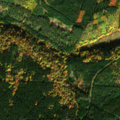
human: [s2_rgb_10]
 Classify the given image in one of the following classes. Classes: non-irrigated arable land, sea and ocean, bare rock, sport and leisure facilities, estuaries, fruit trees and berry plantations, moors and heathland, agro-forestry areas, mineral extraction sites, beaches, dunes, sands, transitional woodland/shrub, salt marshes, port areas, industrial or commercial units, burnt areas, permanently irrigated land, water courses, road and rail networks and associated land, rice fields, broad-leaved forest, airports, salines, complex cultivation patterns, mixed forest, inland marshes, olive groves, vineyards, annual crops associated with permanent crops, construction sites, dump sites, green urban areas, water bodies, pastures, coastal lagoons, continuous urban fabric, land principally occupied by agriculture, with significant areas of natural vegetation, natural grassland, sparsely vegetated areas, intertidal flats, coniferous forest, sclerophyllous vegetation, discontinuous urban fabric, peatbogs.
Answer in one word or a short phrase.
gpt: coniferous forest, mixed forest